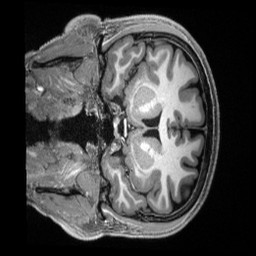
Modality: T1w
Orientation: coronal
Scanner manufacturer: siemens
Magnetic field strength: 3 T
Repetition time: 2.5 s
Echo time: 0.00231 s